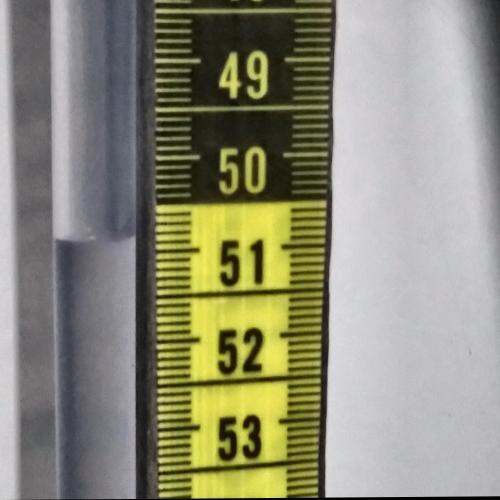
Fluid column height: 50.8 cm